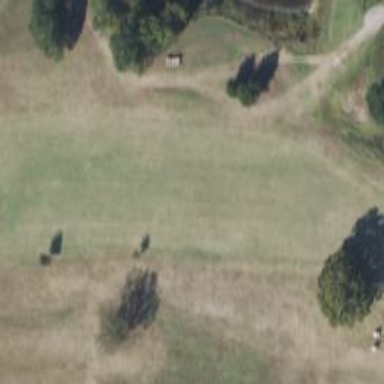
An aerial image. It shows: Golf hole.